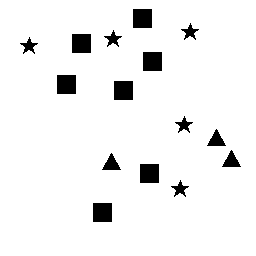
Squares: 7
Triangles: 3
Stars: 5
Total shapes: 15